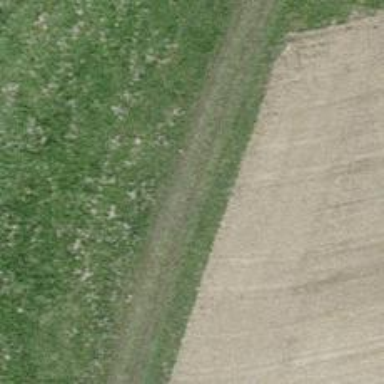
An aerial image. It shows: Unpaved track road.